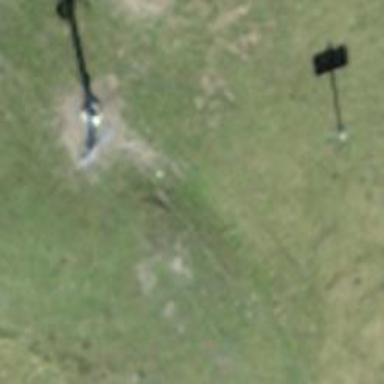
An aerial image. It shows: Pylon used for aerialway.